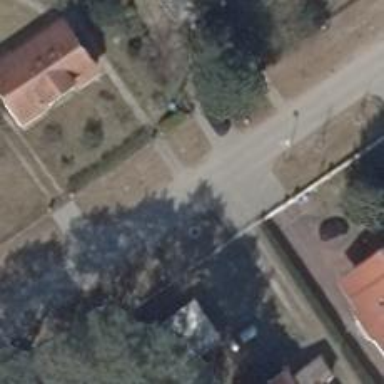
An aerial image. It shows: Footway.